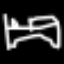
Label: bed